Brain MRI, t2w sequence, axial 2D slice.
Patient: age 34, sex M, weight 90 kg, height 1.9 m
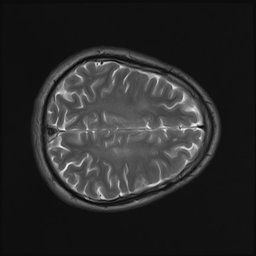